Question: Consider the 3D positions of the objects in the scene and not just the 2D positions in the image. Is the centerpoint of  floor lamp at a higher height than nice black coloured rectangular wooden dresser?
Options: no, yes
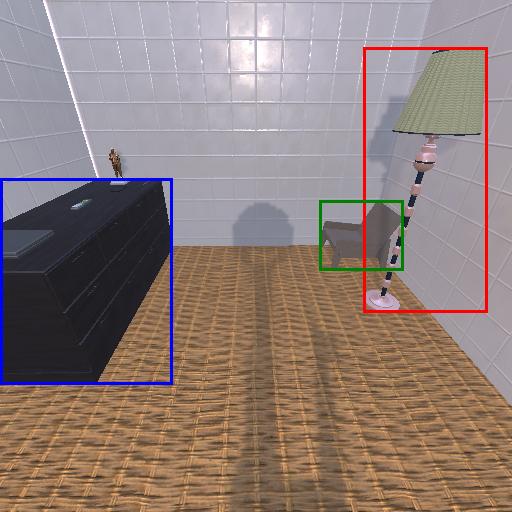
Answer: no